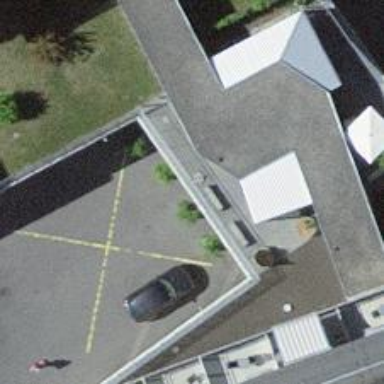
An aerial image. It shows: Footway road through building passage tunnel.